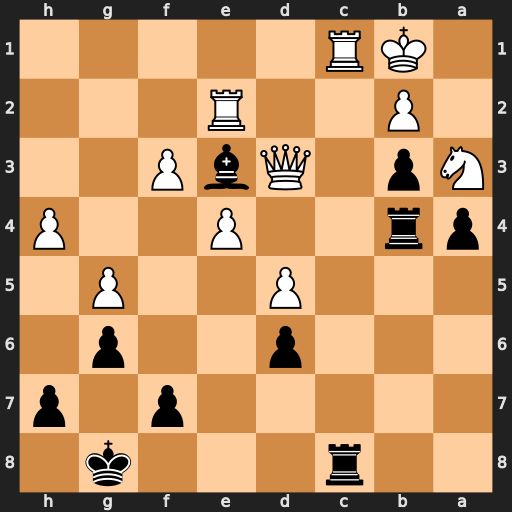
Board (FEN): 2r3k1/5p1p/3p2p1/3P2P1/pr2P2P/Np1QbP2/1P2R3/1KR5
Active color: b
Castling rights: -
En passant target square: -
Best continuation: Rxc1#